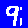
Digit: 9